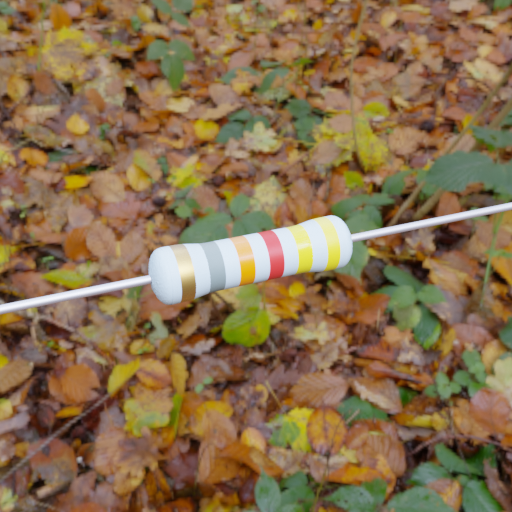
Resistor colour bands (in order): gold, gray, orange, red, yellow, yellow